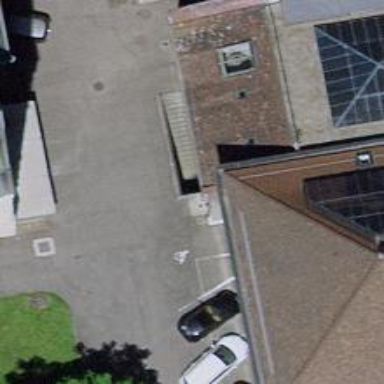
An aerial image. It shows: Disabled parking space.